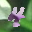
Label: 4